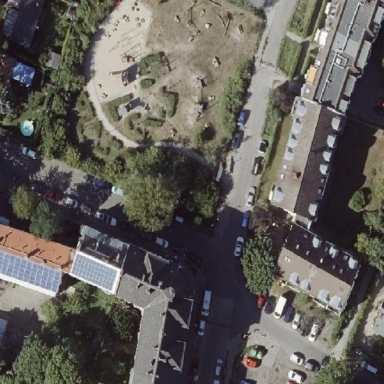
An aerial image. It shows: Playground area for leisure land.